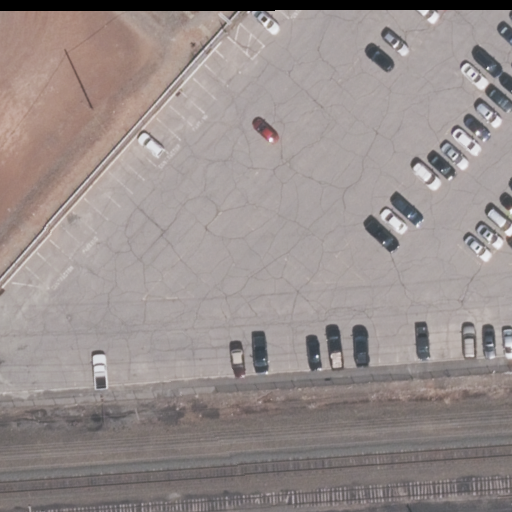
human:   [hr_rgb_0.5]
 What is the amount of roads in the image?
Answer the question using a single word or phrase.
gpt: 3

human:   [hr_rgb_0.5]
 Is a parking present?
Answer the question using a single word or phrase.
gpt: yes

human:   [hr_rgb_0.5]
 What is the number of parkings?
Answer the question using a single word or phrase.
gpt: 1

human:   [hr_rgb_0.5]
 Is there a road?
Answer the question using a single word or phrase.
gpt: yes

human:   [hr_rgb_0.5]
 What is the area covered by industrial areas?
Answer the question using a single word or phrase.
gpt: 10583m2

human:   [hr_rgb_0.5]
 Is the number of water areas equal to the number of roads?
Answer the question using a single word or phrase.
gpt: no

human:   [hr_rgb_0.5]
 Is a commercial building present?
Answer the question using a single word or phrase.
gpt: no

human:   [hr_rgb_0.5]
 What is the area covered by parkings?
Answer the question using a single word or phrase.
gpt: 6660m2

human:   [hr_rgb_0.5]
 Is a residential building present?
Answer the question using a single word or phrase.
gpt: no

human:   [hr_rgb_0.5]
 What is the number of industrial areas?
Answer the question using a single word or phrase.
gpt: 1

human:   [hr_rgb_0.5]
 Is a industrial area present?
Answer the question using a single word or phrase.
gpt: yes

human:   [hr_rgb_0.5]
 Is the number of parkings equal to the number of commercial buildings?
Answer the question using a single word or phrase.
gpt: no

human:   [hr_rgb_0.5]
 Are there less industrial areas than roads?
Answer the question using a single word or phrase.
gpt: yes

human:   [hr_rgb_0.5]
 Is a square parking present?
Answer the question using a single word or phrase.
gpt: no

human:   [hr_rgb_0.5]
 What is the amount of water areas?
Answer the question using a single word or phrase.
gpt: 0

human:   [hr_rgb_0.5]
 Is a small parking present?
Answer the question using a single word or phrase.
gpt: no

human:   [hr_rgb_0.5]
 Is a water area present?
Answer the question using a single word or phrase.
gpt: no

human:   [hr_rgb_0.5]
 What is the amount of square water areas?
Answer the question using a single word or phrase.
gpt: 0

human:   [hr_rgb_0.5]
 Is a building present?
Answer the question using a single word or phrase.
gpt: no

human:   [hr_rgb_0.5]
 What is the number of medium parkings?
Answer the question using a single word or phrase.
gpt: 0

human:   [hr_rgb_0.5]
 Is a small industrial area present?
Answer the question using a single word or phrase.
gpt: no

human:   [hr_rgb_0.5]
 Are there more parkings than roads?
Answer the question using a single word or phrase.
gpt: no

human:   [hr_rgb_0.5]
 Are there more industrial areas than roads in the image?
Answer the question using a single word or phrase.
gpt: no

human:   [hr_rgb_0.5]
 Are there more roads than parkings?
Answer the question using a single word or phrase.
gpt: yes

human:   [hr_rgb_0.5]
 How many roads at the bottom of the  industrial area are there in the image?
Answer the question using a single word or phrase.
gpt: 0

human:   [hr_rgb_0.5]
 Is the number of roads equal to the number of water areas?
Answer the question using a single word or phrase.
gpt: no

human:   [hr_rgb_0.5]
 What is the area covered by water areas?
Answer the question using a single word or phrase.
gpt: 0m2

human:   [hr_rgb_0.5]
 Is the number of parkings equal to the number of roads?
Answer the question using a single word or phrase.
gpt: no

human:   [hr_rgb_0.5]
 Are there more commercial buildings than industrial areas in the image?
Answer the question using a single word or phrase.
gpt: no

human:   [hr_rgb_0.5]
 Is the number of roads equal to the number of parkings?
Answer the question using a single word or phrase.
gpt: no

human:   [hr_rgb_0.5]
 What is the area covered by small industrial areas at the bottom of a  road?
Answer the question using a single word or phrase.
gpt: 0m2

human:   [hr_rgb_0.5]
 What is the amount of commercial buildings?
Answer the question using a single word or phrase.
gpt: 0

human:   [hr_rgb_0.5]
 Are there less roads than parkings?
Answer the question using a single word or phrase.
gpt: no

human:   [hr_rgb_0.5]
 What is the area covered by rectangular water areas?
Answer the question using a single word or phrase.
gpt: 0m2

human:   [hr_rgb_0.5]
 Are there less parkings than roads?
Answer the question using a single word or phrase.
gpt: yes

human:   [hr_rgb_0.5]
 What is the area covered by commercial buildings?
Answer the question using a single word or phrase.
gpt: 0m2

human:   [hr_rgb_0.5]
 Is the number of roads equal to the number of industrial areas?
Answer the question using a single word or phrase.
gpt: no

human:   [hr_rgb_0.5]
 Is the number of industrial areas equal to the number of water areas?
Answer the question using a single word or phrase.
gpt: no

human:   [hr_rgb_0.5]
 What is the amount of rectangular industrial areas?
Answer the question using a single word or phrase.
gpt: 1

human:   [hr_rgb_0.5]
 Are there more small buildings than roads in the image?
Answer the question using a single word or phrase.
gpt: no

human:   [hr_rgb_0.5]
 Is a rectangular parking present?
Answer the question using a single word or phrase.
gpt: yes

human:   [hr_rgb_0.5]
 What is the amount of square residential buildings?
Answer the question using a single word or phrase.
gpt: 0

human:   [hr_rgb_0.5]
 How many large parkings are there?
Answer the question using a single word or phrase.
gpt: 1

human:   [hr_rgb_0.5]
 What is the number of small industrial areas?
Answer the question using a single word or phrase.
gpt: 0

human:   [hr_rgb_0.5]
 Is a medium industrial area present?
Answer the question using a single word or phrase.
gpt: no

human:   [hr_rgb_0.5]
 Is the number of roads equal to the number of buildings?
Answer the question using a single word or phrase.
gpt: no

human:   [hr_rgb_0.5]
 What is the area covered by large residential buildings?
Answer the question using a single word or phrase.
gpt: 0m2

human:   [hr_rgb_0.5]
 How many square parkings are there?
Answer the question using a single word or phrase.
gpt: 0

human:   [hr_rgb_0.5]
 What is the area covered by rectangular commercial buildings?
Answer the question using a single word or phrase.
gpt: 0m2

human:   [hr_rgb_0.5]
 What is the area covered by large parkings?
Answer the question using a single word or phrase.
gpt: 6660m2

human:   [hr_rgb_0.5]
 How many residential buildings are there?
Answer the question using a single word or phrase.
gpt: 0

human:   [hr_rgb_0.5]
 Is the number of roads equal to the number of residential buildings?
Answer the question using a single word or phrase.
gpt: no

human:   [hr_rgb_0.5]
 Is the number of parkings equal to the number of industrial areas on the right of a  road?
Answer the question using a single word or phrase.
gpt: yes

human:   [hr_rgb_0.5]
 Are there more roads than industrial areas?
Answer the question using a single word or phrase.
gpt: yes

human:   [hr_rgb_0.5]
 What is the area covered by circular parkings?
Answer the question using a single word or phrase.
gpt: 0m2

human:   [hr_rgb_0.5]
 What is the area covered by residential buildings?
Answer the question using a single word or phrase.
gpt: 0m2

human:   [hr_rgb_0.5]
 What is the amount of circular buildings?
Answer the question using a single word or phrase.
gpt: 0

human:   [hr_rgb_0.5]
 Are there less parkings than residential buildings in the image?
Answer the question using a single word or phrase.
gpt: no

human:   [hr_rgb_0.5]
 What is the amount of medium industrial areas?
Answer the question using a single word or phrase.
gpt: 0

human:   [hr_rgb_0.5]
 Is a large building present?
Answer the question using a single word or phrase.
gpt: no

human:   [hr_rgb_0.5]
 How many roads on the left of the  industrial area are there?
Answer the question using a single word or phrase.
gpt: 3

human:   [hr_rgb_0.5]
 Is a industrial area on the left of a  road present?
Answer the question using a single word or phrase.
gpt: no

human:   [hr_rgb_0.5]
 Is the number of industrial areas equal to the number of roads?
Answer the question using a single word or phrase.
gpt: no

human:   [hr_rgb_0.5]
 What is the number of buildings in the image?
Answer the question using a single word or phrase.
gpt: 0